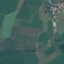
Land use / land cover: Pasture